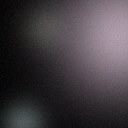
Screen state: off